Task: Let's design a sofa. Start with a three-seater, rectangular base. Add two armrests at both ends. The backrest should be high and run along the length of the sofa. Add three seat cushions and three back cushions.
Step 319:
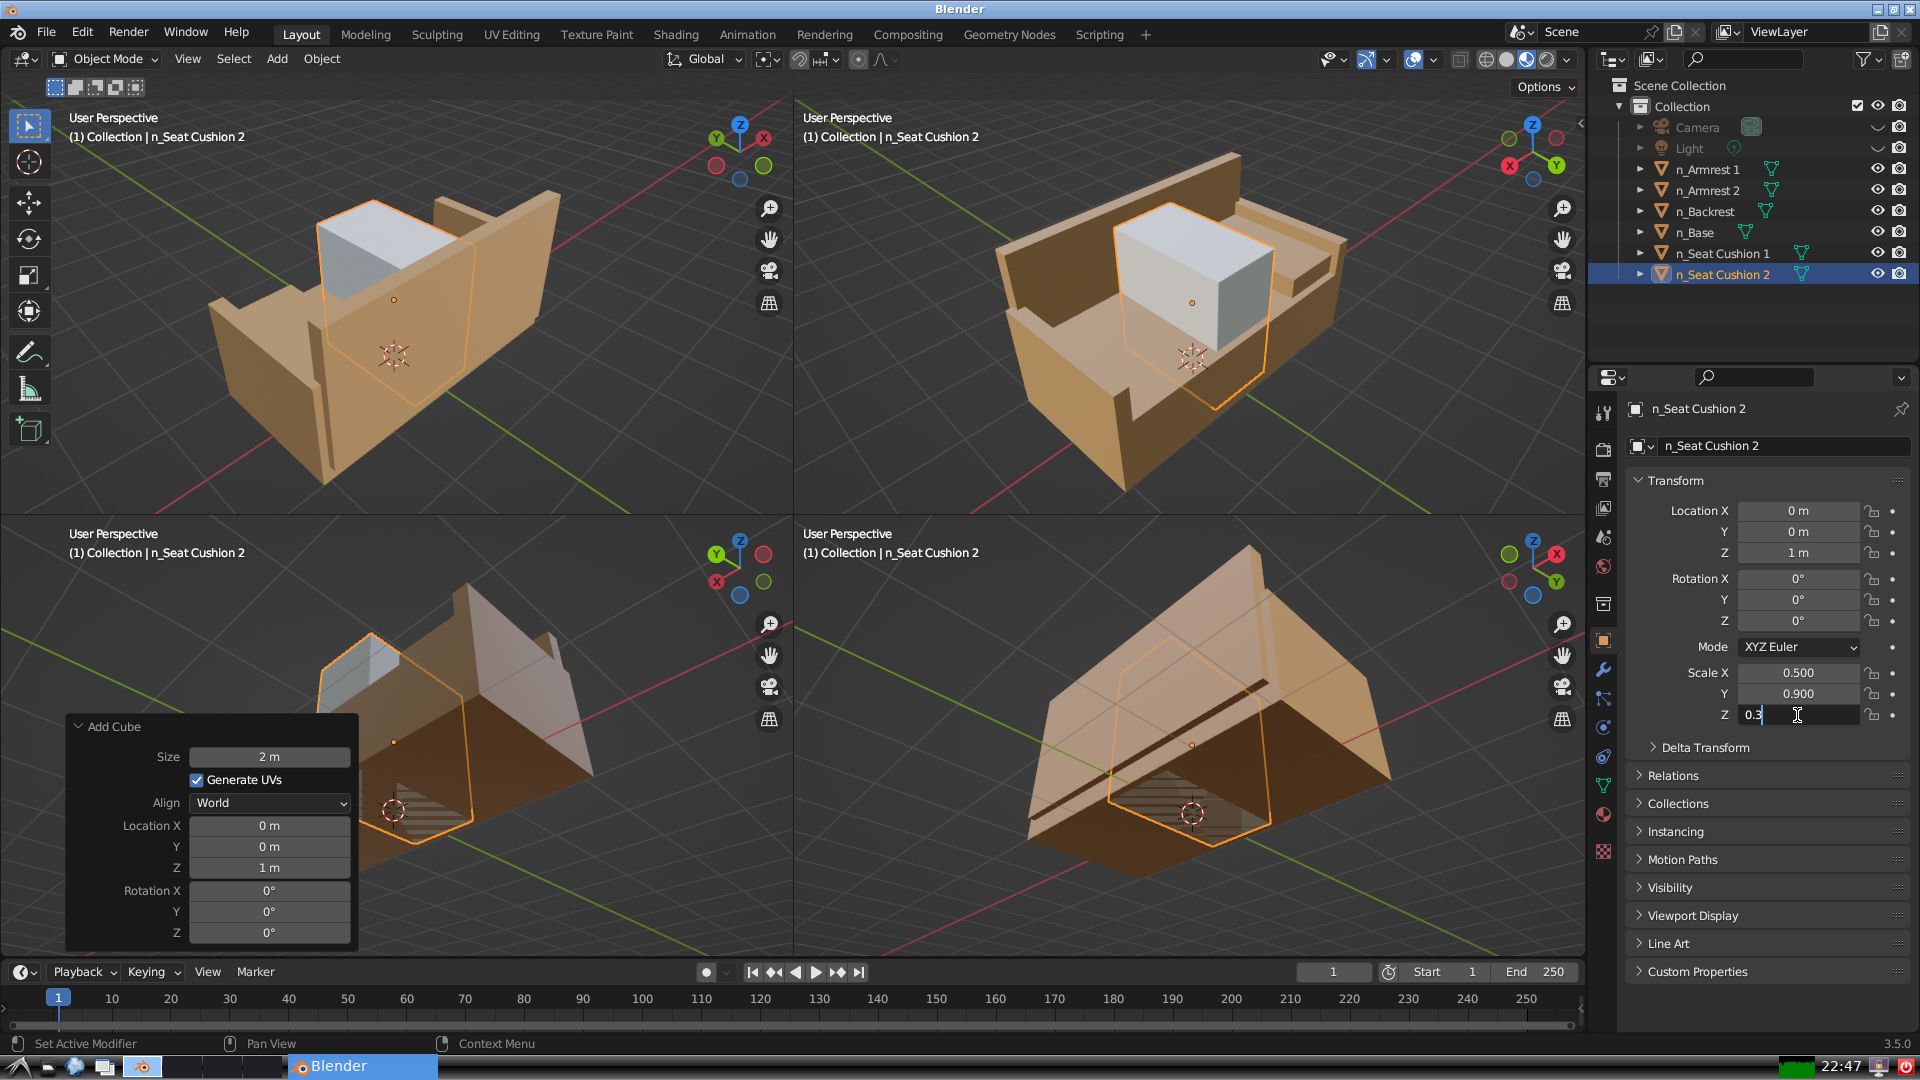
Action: {"key_press": ['Return']}